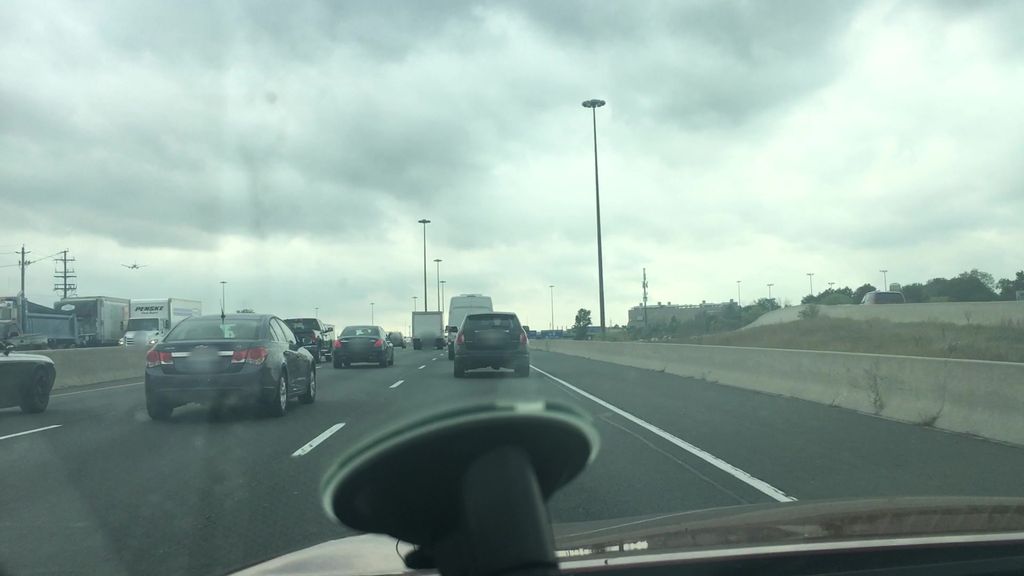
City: toronto